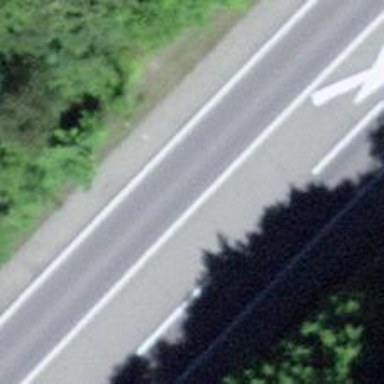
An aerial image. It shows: Trunk highway.